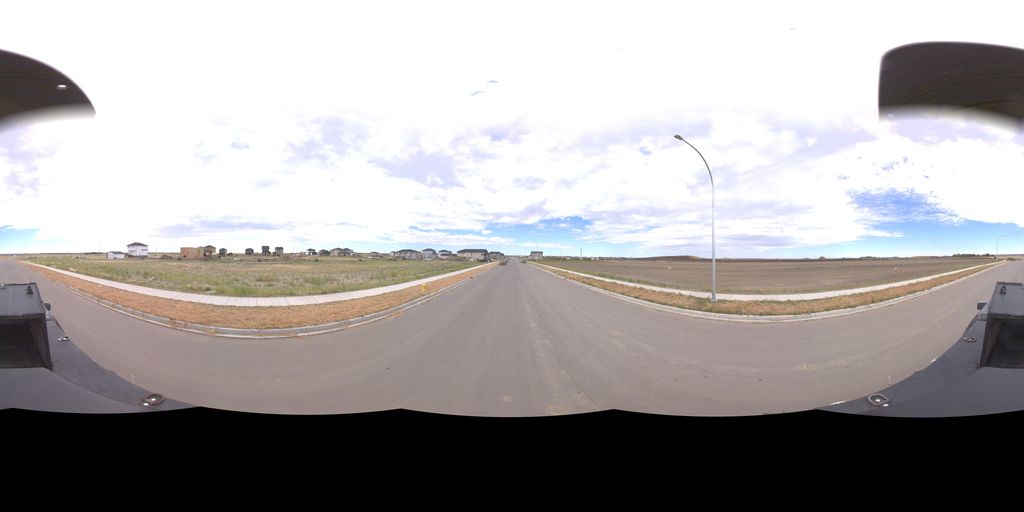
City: saskatoon